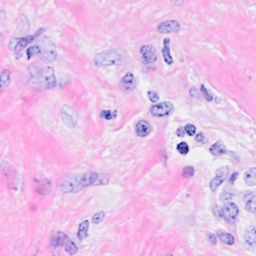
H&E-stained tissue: Breast